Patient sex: F
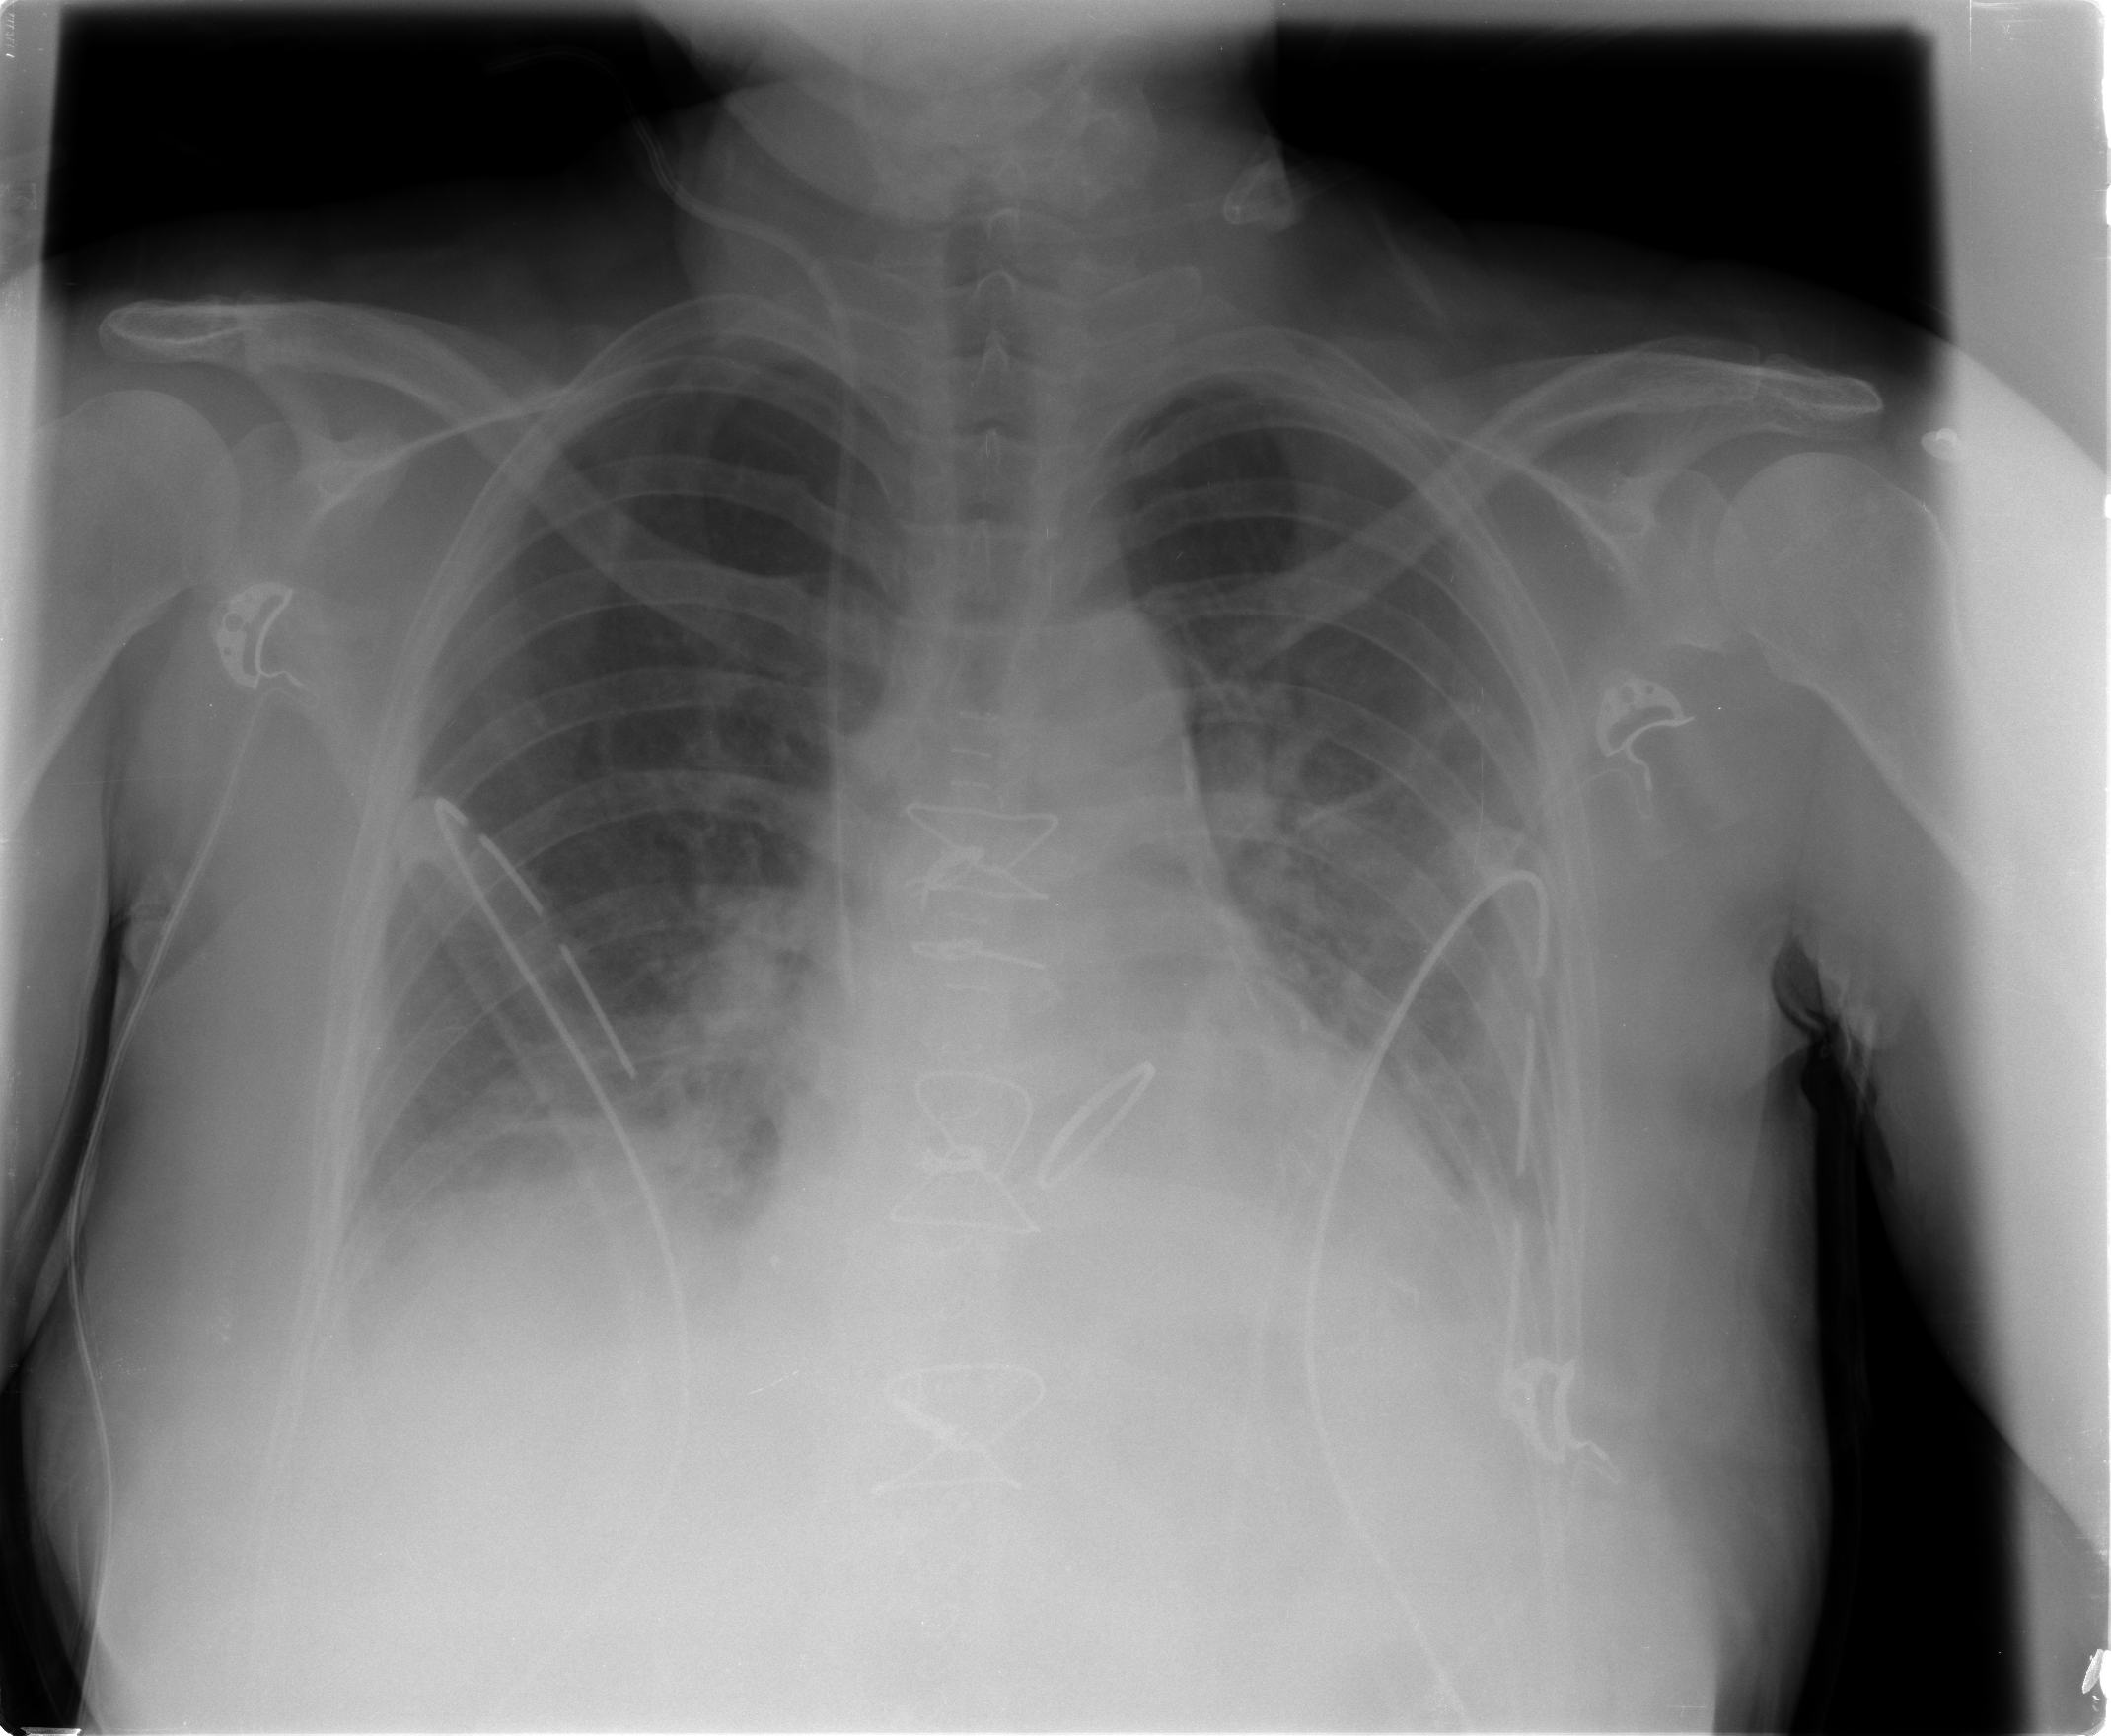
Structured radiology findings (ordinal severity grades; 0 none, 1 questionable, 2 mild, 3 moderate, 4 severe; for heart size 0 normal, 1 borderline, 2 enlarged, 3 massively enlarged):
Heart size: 0
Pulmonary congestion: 2
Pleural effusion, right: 2
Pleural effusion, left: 3
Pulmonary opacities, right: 1
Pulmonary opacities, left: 2
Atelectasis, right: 2
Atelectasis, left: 2